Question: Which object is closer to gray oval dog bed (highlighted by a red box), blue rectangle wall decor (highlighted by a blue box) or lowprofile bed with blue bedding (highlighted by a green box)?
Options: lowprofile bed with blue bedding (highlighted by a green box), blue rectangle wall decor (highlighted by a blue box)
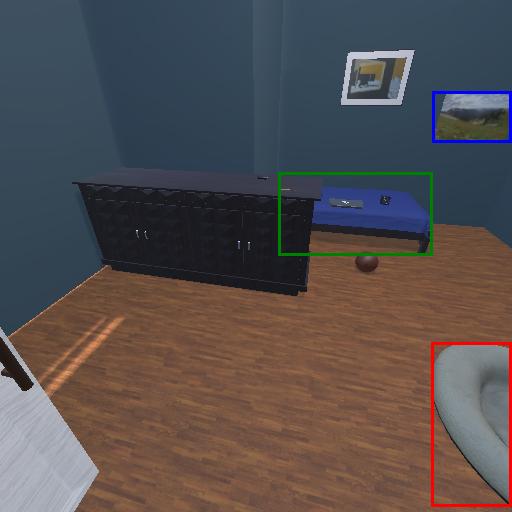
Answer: lowprofile bed with blue bedding (highlighted by a green box)